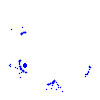
Particle: kaon